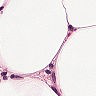
Metastatic tissue present: no